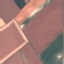
Land use / land cover: AnnualCrop